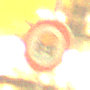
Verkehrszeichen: VerbotFahrzeugeWassergefaehrdenderLadung
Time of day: Night
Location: Outdoor (Urban)
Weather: Overcast
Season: NotSpecified
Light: Artificial